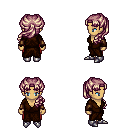
a pixel art fantasy rpg character, female body template, human, tanned skin, brown robe, red pants, white blonde princess hairstyle, cloth bracers, metal boots, four views (front, back, left, right), 2x2 character sprite sheet, small pixel art, hard edges, no anti-aliasing